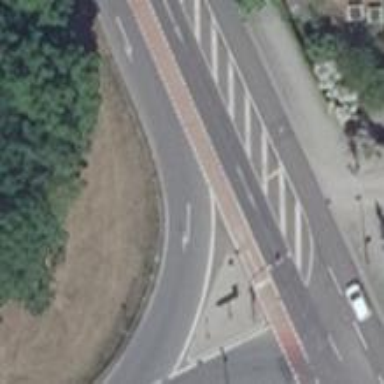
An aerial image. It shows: Asphalt motorway link.